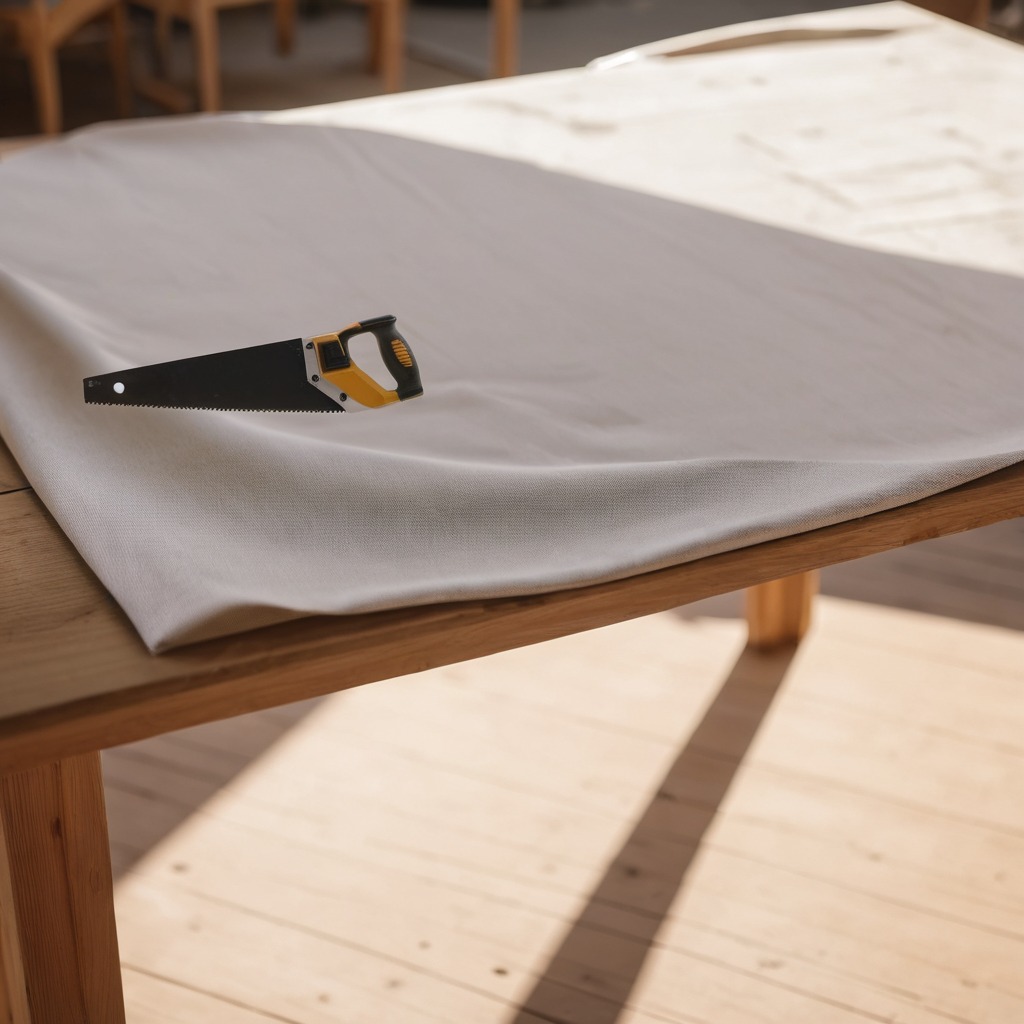
A handheld metal saw lies on a wooden table in an outdoor workshop during daytime bright natural light soft shadows worn but beneath the cloth.